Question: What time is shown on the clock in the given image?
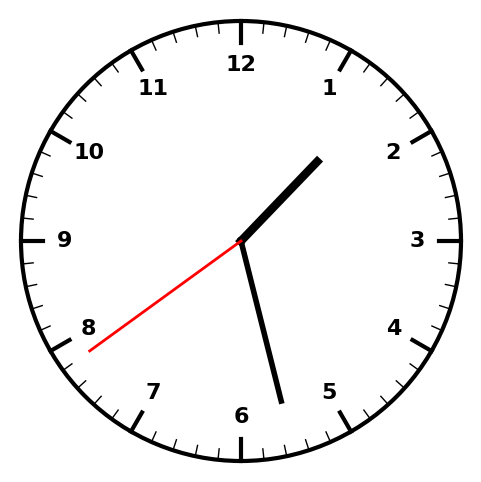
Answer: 01:27:39